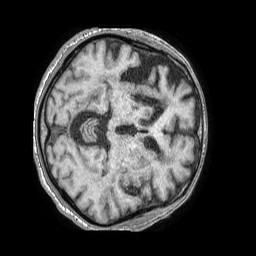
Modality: T1w
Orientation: axial
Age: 74
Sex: male
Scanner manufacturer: philips
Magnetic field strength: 1.5 T
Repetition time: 0.00784 s
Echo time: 0.003647 s